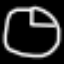
Label: clock